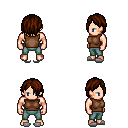
a pixel art fantasy rpg character, male body template, human, light skin, brown sleeveless shirt, teal pants, brown bangs hairstyle, white slippers, four views (front, back, left, right), 2x2 character sprite sheet, small pixel art, hard edges, no anti-aliasing